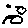
Label: cloud